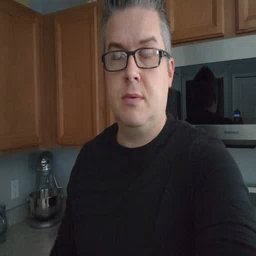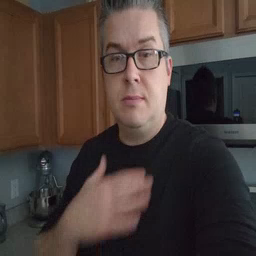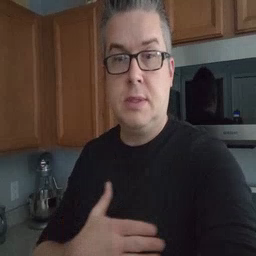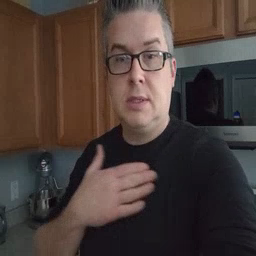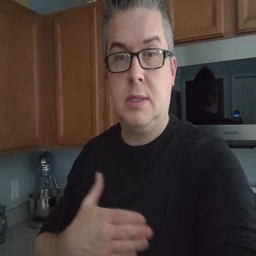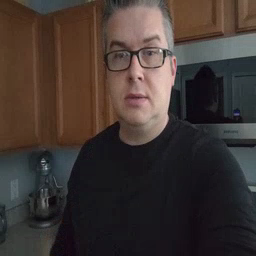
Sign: please